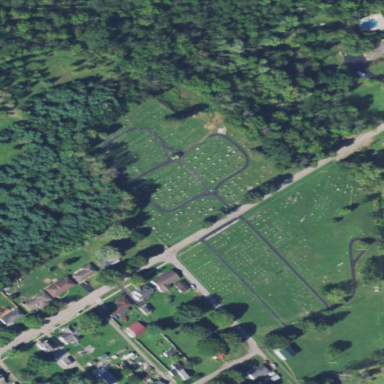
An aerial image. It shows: Cemetery.